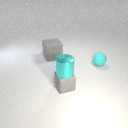
large gray rubber cube to the left of small gray rubber cube